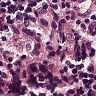
Metastatic tissue present: no